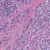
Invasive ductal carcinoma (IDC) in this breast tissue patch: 1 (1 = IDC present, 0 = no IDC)